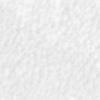
Label: no_change